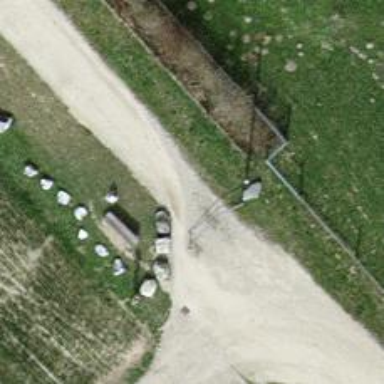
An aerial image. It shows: Gate.